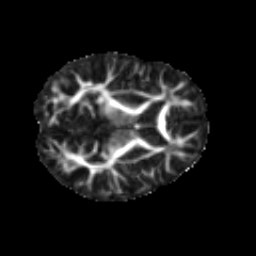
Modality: FA
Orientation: axial
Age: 12
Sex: male
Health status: ill
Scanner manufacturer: ge
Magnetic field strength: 3 T
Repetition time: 6.752 s
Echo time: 0.079 s